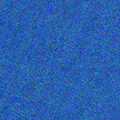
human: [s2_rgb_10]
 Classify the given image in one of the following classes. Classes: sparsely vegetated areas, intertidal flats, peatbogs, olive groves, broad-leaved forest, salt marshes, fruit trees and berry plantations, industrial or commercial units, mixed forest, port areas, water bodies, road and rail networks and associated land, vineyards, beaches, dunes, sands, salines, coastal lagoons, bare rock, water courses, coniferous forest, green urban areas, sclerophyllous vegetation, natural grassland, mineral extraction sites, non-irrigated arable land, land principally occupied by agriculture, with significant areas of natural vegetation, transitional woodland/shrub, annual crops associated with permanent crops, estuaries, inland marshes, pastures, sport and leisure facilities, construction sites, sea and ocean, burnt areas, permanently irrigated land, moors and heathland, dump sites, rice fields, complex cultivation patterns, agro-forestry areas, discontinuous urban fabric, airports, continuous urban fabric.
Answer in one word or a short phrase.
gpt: sea and ocean